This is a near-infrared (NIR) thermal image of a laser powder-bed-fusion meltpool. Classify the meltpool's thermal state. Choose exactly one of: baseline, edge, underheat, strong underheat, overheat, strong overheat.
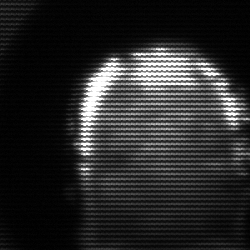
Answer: baseline